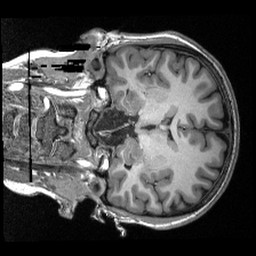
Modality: T1w
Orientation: coronal
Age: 23
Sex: female
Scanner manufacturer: siemens
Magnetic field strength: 3 T
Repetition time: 2.3 s
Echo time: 0.00308 s